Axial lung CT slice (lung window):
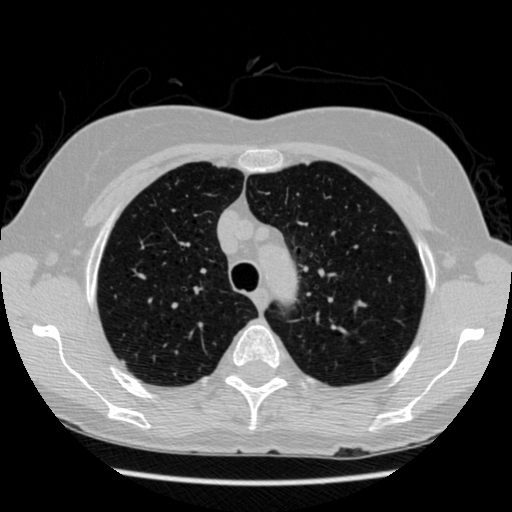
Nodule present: no